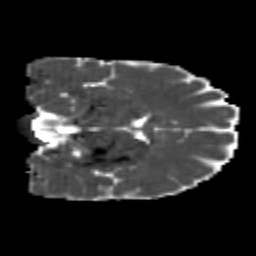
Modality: MD
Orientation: coronal
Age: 25
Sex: female
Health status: healthy
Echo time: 0.074 s